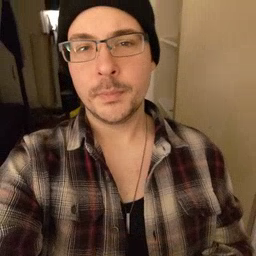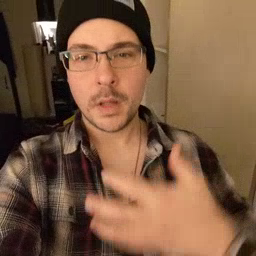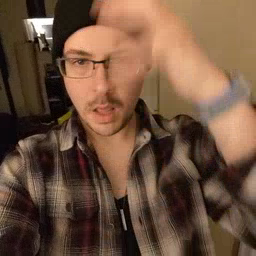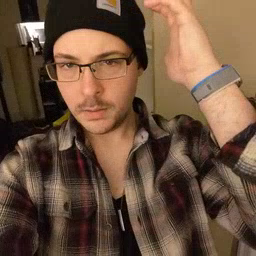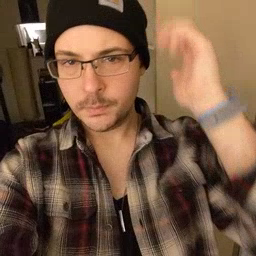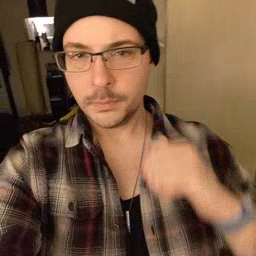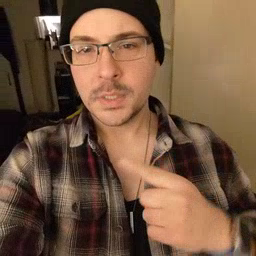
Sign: lion